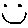
Label: smiley face